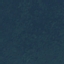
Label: Forest